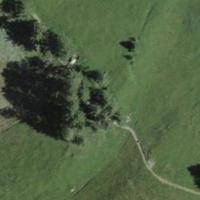
EUNIS habitat code: 26
Species observed at this site:
Ajuga pyramidalis